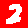
Digit: 2